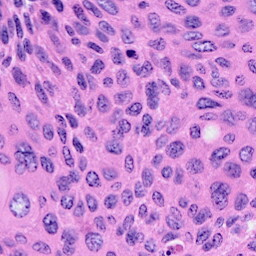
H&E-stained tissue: Cervix